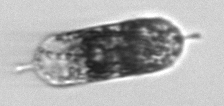
Label: Hemiaulus